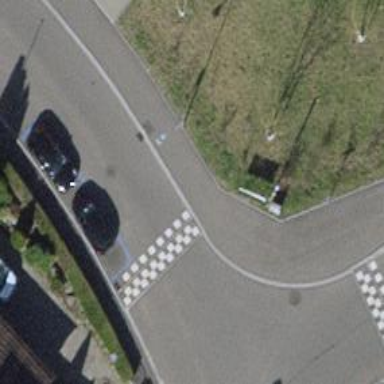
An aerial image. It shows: Kerb barrier.